Aerial crown-view tile of a tropical tree (Barro Colorado Island, Panama), acquired 20240813:
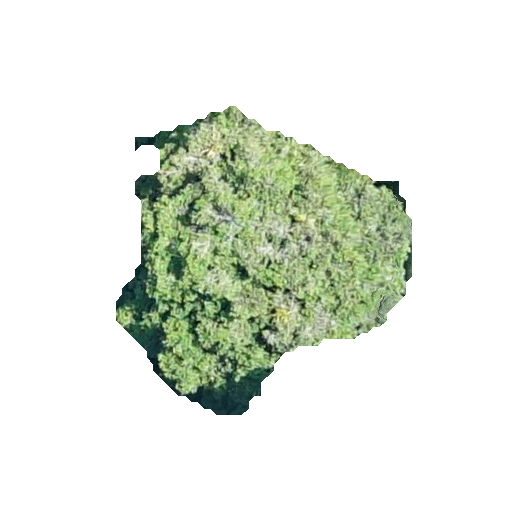
Species: Prioria copaifera
GBIF accepted scientific name: Prioria copaifera
Crown area: 89.717 m²